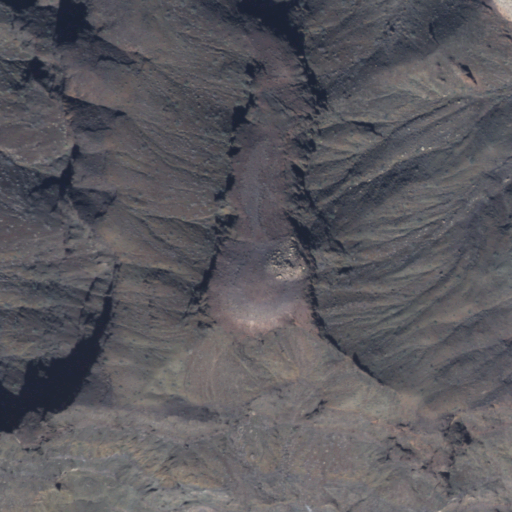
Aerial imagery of mountain in Arizona named Chuar Lava Hill containing shrub, barren land, and grassland